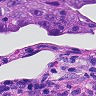
Metastatic tissue present: yes